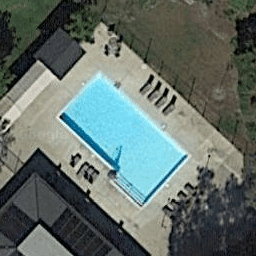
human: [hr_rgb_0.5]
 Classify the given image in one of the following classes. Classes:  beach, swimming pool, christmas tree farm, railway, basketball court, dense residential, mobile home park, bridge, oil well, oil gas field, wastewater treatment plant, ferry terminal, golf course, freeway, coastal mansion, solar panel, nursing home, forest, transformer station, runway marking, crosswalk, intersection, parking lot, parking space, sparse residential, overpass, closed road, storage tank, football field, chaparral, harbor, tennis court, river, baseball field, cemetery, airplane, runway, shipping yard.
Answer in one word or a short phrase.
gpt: swimming pool